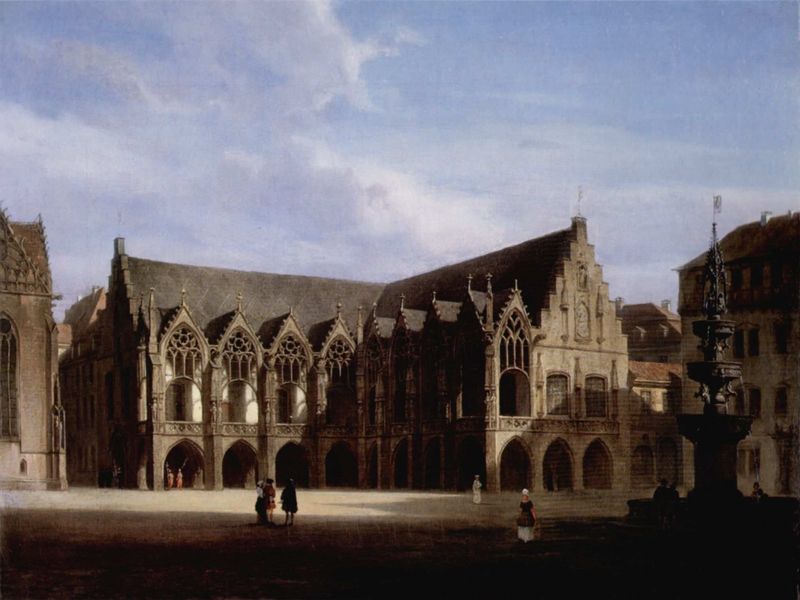
Titel: Braunschweig, Altstadtrathaus von Südosten
Künstler: Ludwig Andreas Christian Tacke
Standort: Braunschweig
Institution: Städtisches Museum
Schlagwörter: blau, dunkel, gemälde, gruppe, himmel, mann, schatten, weiß, wolken, frauen, menschen, stadt, ausschnitt, braun, fenster, frankreich, frau, grau, hut, hüte, kleid, kopfbedeckungen, licht, mitte, männer, schwarz, dach, gebäude, haus, wolke, gespräch, haube, leute, meschen, rock, mütze, mützen, architektur, barock, mensch, stein, steine, niederlande, häuser, morgen, kirche, sonne, gewand, realismus, personen, spitzen, gotik, brunnen, schornstein, balkon, kopfbedeckung, schürze, magd, ansicht, fassade, gasse, fahne, flagge, nachmittag, leer, leere, dorf, giebel, mauer, ziegel, hof, weis, markt, platz, rundbogen, spitz, weib, weiber, detail, stufen, bronze, tor, zinnen, gruppen, bögen, penis, arkade, alter, kloster, kreuzung, becken, topografie, dienstboten, rathaus, arkaden, portal, voluten, sandstein, gotisch, spitzbogen, spitzbögen, mittelalter, rundbögen, fresken, marktplatz, ballustrade, lich, dienstmagd, heilig, gothik, wachen, gothisch, rosetten, masswerk, geschoss, amsterdam, satteldach, torbögen, repräsentativ, stele, skelettbau, stufengiebel, treppengiebel, wimperge, fiale, maswerk, häuserfronten, brunnenschale, plazza, mittelaleter, innenhif, himmeltorbögen